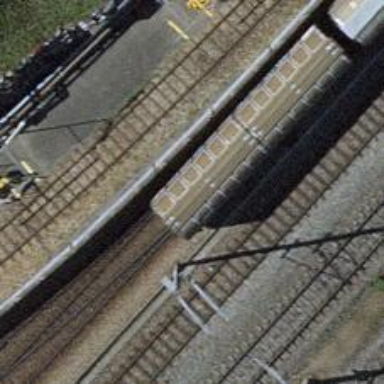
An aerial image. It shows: Railway switch.